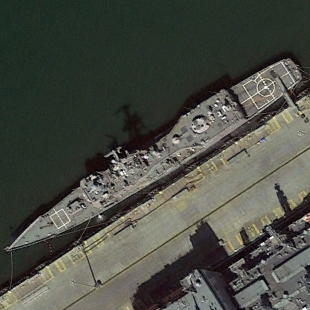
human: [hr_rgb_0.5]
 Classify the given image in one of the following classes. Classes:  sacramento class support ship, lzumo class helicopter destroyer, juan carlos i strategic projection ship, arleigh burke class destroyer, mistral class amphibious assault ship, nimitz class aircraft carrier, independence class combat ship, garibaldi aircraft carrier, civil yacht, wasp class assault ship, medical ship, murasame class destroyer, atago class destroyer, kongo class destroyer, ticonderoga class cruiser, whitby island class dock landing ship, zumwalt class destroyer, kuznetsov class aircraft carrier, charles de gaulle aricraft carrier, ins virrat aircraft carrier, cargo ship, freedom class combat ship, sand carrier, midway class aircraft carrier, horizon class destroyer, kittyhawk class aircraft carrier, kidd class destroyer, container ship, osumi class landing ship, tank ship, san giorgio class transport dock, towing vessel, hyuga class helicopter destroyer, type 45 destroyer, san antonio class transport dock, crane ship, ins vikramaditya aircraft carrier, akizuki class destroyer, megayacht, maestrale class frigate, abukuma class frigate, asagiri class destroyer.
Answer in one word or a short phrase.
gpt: Ticonderoga class cruiser